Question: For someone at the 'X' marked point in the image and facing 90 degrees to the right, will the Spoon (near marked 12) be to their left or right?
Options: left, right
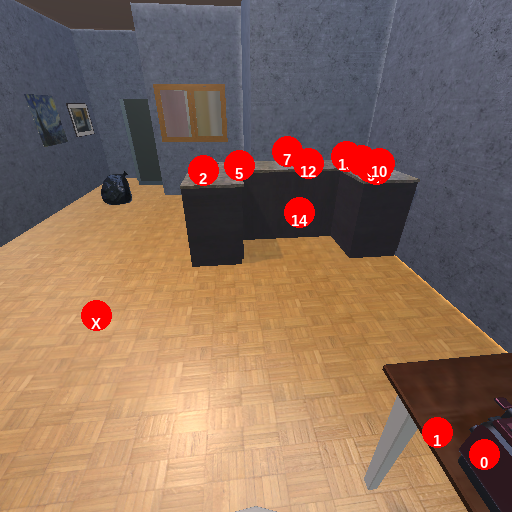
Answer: left